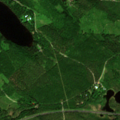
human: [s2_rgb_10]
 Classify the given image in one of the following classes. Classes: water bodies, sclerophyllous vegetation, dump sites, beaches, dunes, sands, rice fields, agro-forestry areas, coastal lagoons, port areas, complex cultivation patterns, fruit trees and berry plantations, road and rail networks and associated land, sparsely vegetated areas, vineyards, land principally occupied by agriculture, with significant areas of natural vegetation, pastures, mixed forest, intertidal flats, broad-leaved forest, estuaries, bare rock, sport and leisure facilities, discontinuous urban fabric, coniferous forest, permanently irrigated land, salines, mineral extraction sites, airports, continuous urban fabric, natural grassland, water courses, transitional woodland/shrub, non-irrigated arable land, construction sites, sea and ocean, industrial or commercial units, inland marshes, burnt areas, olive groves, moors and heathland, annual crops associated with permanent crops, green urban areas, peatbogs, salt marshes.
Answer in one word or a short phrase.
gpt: coniferous forest, mixed forest, water bodies